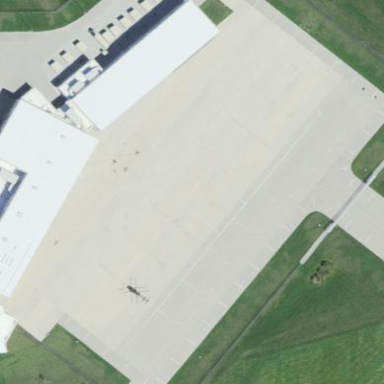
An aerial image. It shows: Apron at the airport.